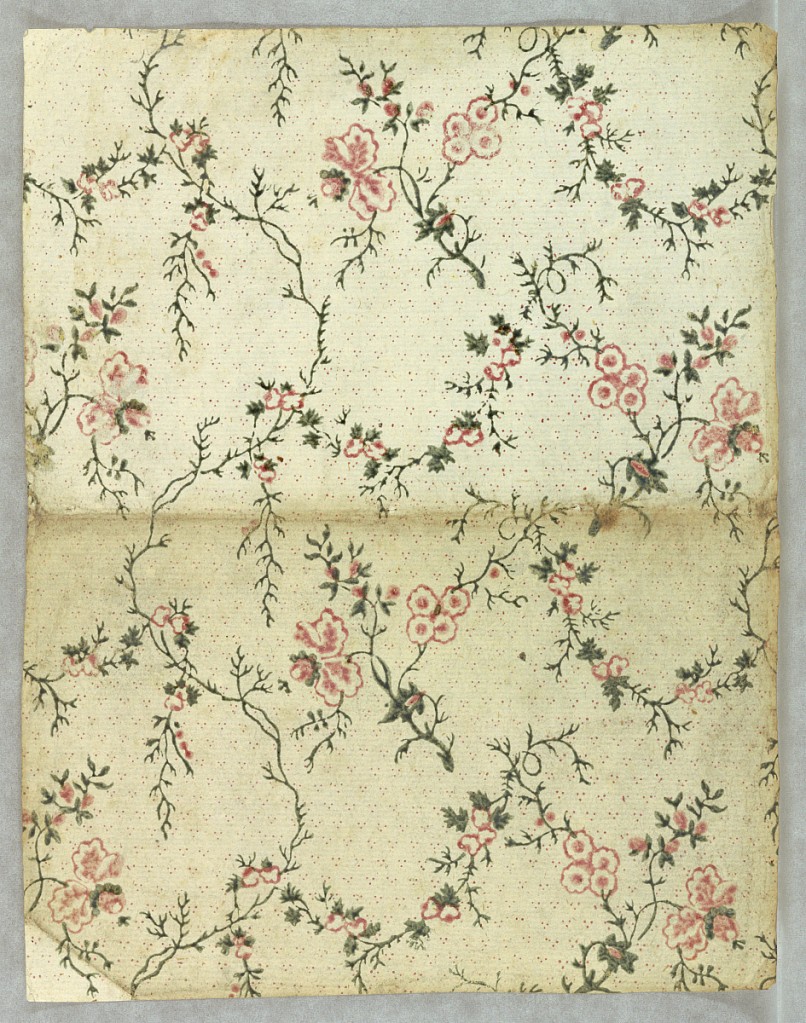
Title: Sidewall
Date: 1850–1900
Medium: Machine-printed
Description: Small scale floral green and pink on white purple dot fill.